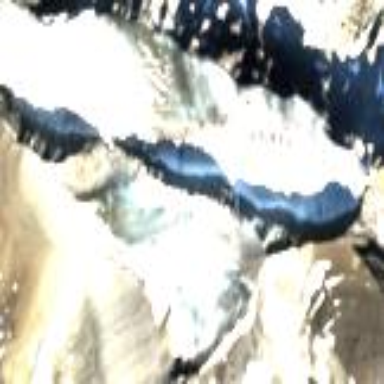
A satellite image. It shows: Stunning view of glacier.